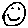
Label: smiley face